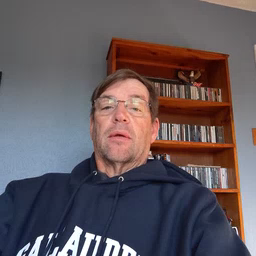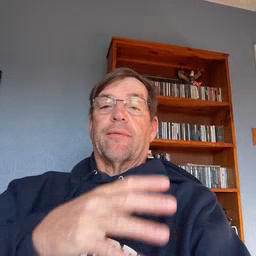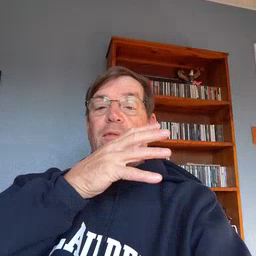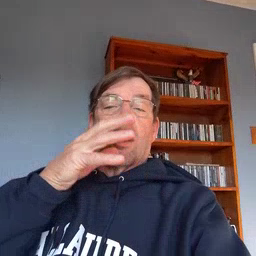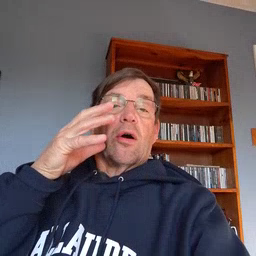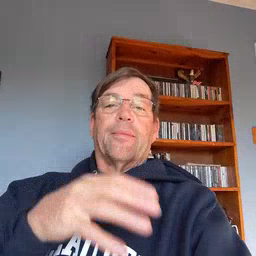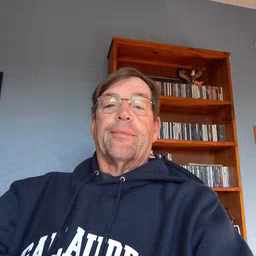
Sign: farm